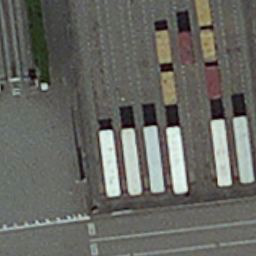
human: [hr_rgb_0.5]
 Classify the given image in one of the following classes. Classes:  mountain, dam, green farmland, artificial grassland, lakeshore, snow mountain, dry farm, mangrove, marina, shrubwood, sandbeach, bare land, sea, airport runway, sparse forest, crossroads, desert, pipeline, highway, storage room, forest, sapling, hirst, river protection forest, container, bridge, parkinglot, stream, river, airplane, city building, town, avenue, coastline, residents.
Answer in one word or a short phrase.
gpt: container